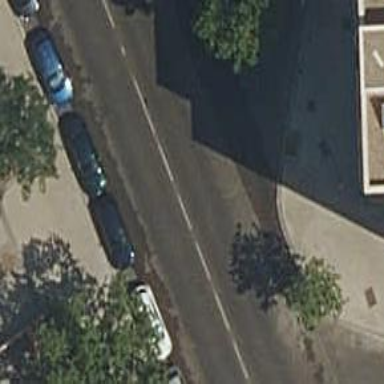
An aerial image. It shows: Pedestrian road.